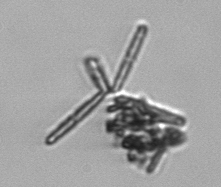
Label: Thalassionema